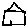
Label: house